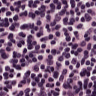
Metastatic tissue present: no